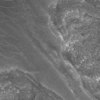
Label: not_dusty